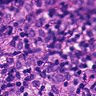
Metastatic tissue present: yes